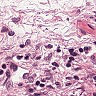
Metastatic tissue present: no